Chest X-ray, PA view. Patient: 48 years old, sex F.
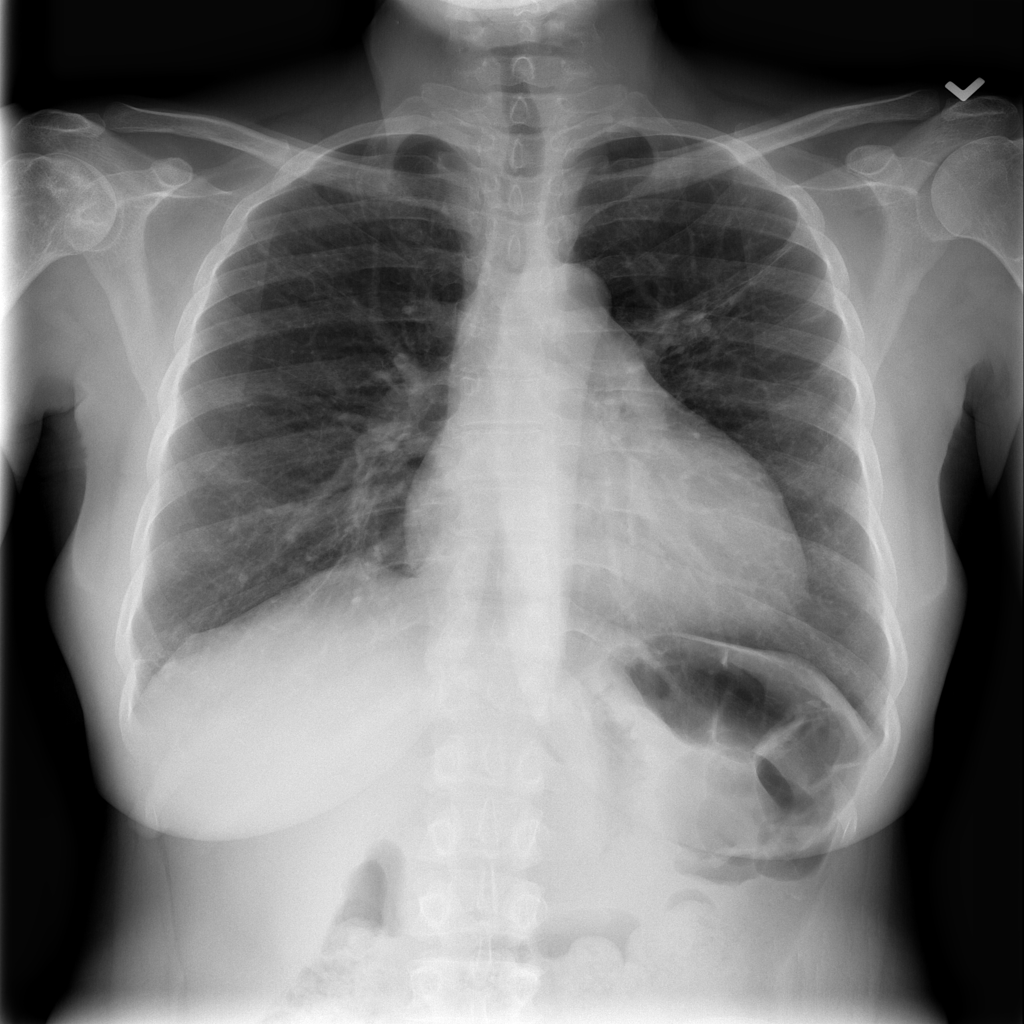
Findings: Cardiomegaly, Infiltration